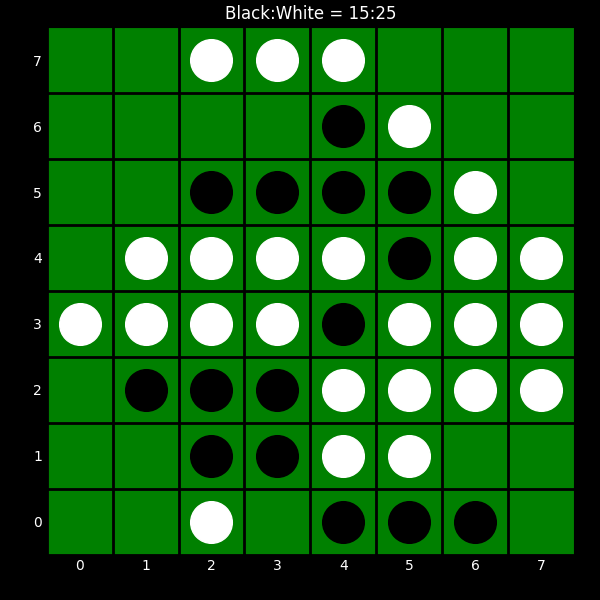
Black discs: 15
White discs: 25